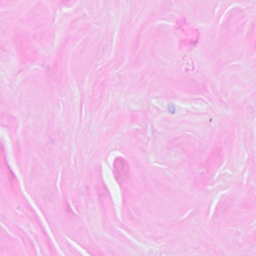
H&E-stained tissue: Breast